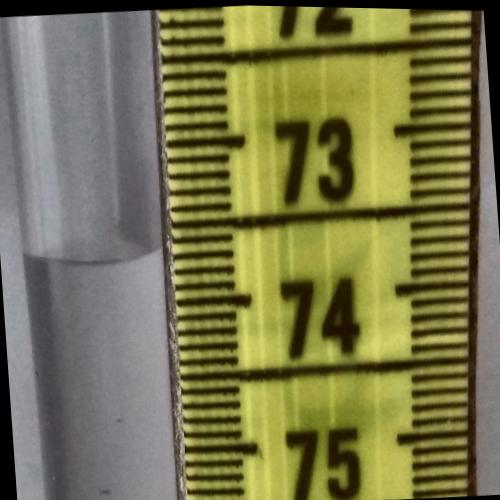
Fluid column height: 73.7 cm